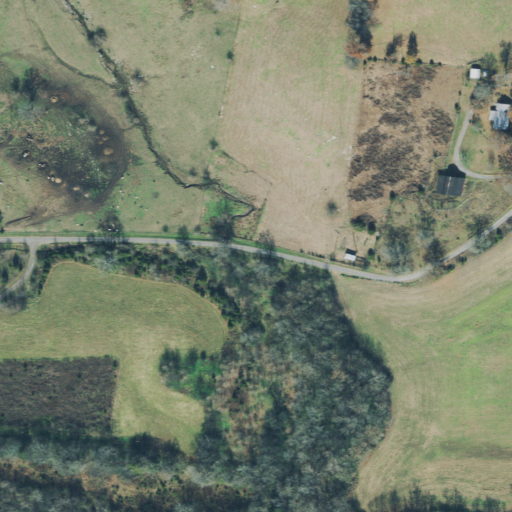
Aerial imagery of valley in Tennessee named Thomas Hollow containing pasture, cultivated crops, deciduous forest, open development, low intensity development, and mixed forest